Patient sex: M
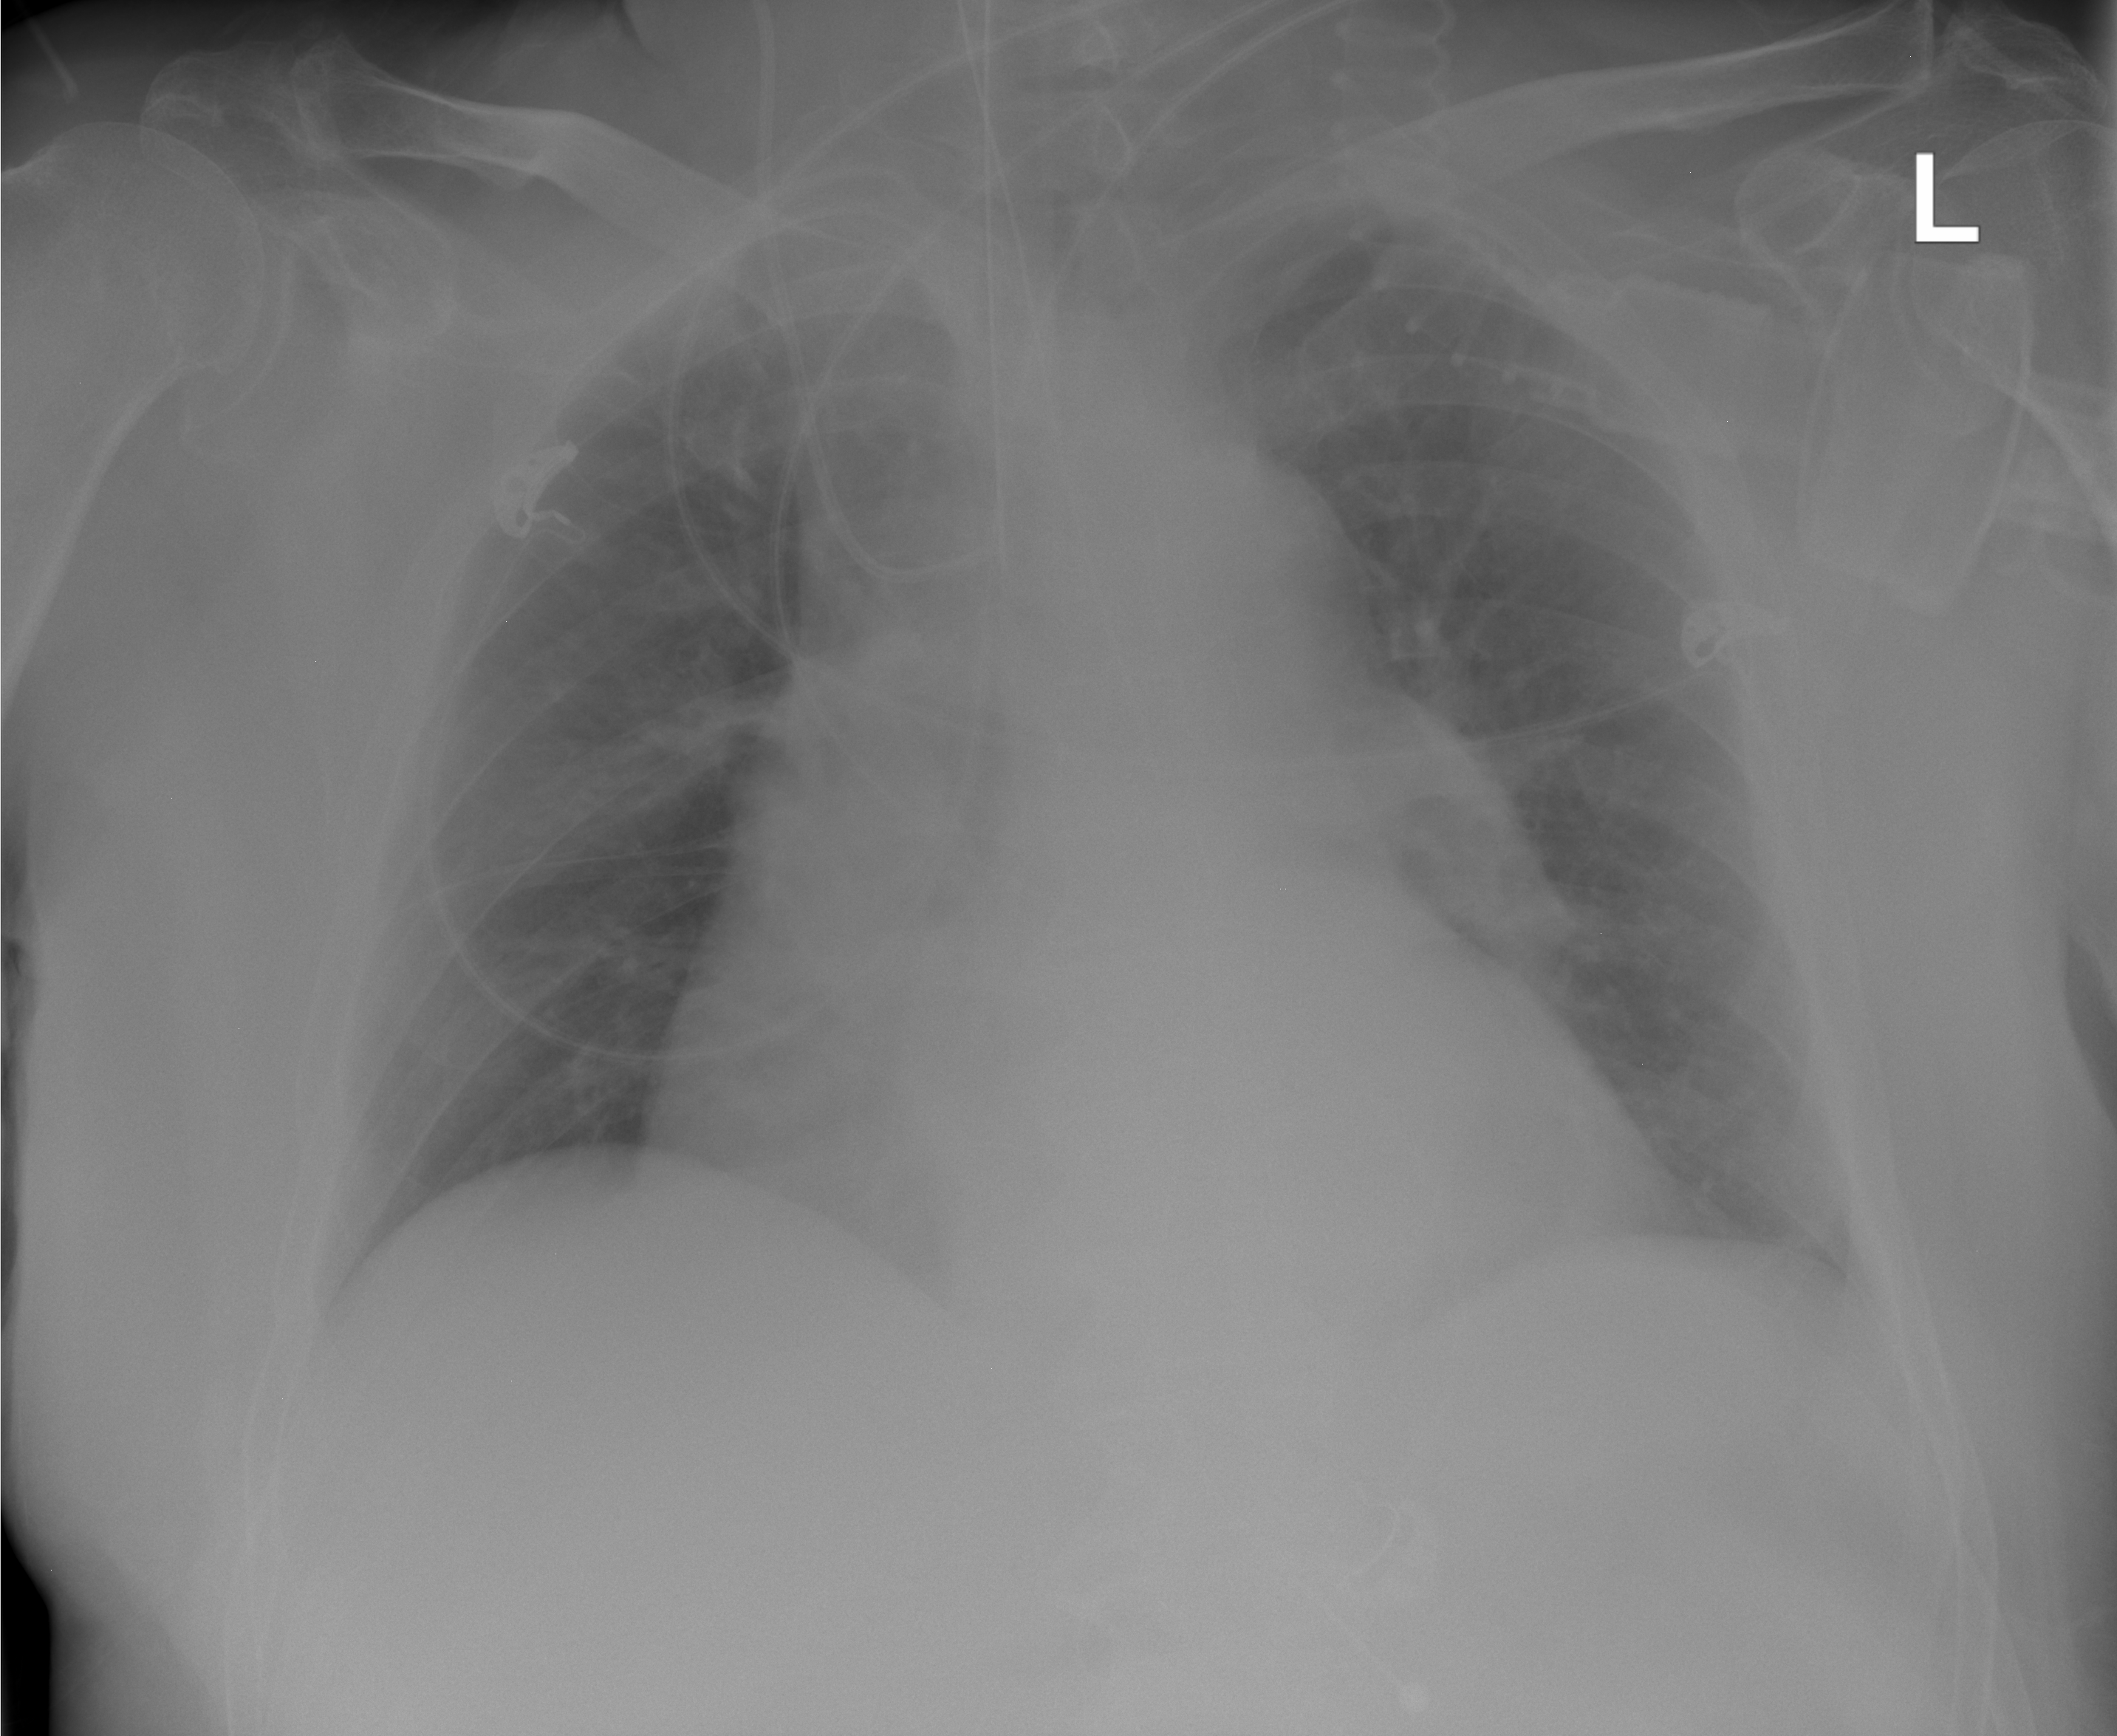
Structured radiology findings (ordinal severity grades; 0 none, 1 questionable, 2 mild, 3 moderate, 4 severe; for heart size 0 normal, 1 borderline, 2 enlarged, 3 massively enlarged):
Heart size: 2
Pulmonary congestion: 0
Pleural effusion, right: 0
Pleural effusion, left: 0
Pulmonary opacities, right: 0
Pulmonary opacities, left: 0
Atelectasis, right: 1
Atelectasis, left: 1